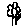
Label: flower